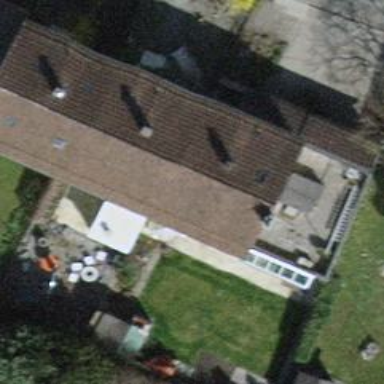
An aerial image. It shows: Building with pitched roof.